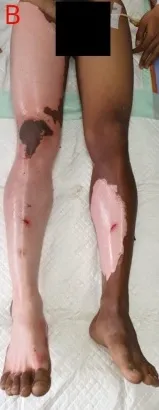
B) Post wound debridement.
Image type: medical_photograph (skin_photograph)